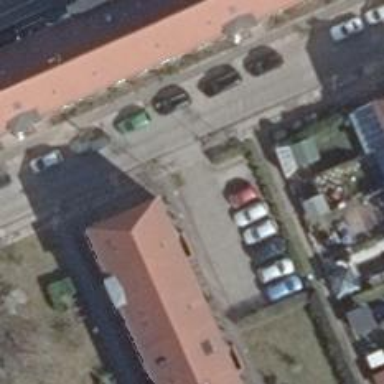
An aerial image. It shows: Road serving as parking aisle.